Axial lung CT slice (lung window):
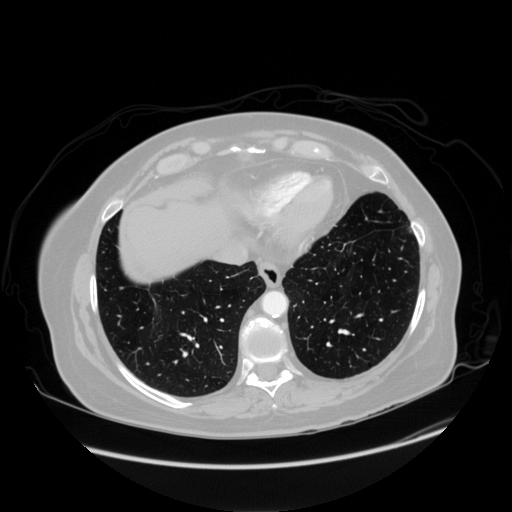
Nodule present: no